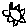
Label: sun